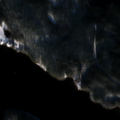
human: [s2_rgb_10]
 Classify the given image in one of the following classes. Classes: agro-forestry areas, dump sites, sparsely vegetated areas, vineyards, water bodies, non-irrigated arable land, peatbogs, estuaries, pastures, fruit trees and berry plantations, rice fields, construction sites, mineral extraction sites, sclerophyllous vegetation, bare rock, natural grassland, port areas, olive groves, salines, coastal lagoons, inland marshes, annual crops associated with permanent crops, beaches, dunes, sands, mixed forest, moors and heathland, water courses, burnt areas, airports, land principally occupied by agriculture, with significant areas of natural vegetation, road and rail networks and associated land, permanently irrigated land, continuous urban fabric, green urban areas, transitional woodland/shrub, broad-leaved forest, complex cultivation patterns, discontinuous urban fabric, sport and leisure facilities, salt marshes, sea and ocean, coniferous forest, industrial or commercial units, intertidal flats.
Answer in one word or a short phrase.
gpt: coniferous forest, water bodies